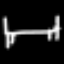
Label: bed